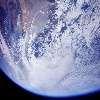
Label: cloud